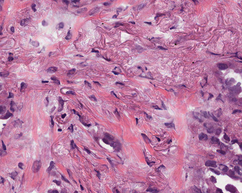
Tumor epithelial tissue: yes
Tumor-associated stroma tissue: yes
Normal tissue: no